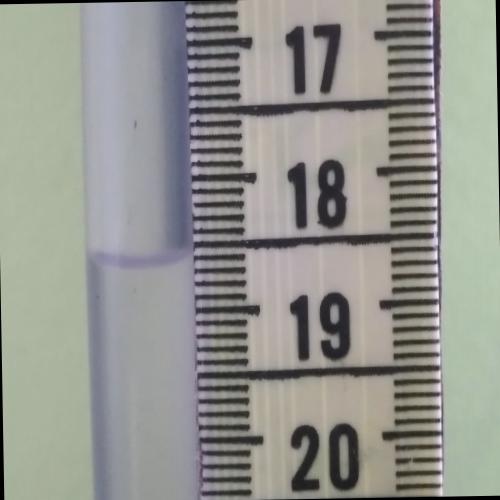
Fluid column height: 18.6 cm